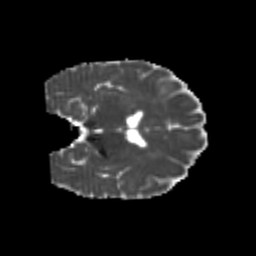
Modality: MD
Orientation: coronal
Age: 24
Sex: female
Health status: healthy
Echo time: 0.074 s